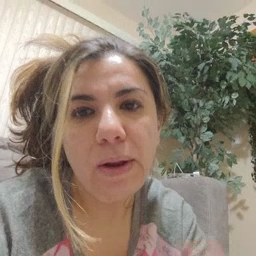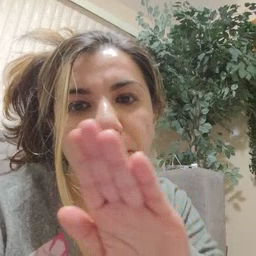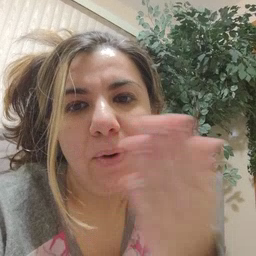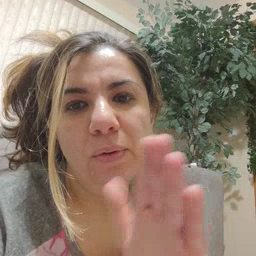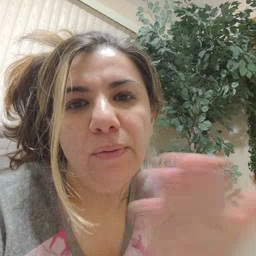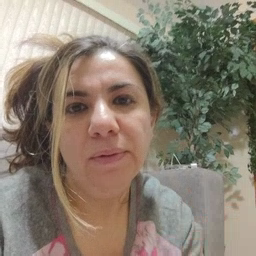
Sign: book